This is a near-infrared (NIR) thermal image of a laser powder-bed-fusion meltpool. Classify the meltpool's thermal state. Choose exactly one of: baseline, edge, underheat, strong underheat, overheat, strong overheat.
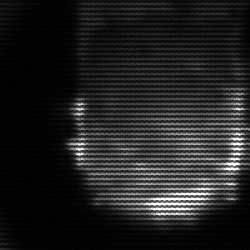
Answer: baseline